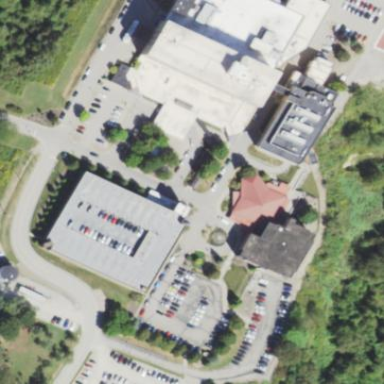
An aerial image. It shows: Hospital providing healthcare services.